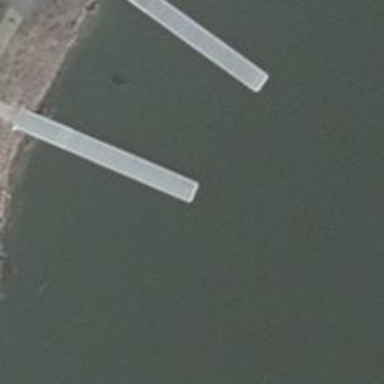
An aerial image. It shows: Man-made pier.